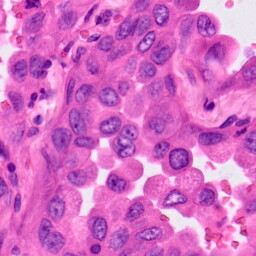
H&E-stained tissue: Lung